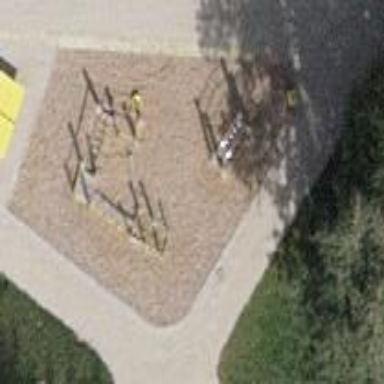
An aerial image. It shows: Playground area for leisure land.